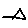
Label: triangle